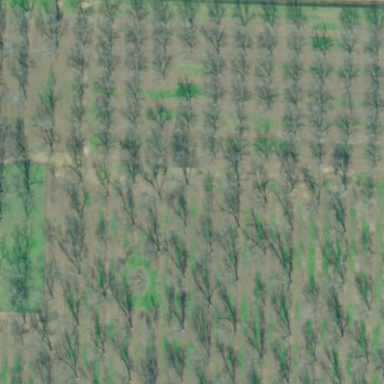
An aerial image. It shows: Orchard.